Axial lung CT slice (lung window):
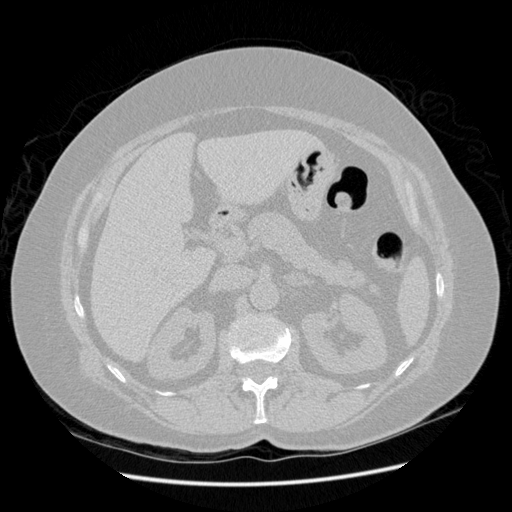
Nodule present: no